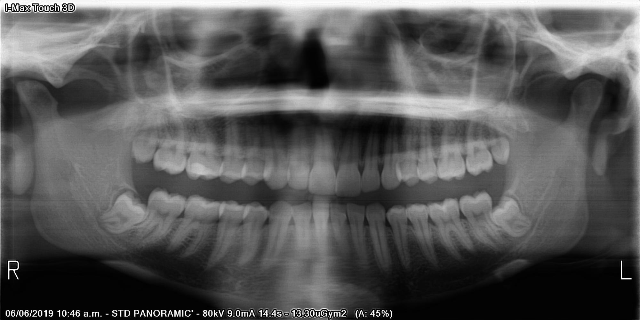
adult